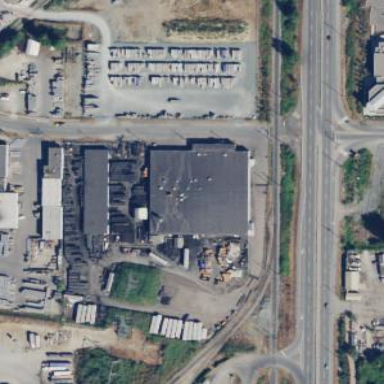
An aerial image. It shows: Industrial building.